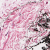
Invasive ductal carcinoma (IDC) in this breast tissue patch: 0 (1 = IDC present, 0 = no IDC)